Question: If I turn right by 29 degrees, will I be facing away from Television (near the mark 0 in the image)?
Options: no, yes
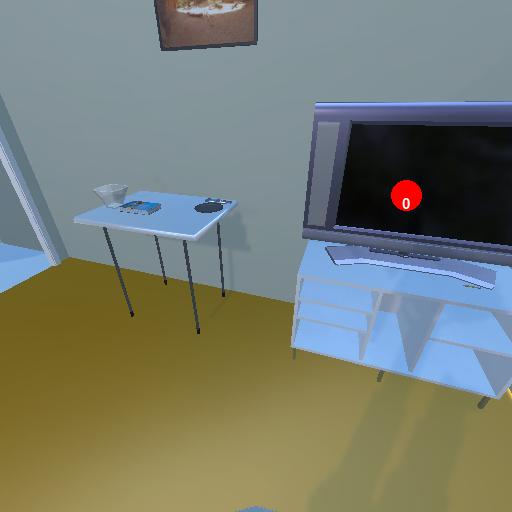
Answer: no